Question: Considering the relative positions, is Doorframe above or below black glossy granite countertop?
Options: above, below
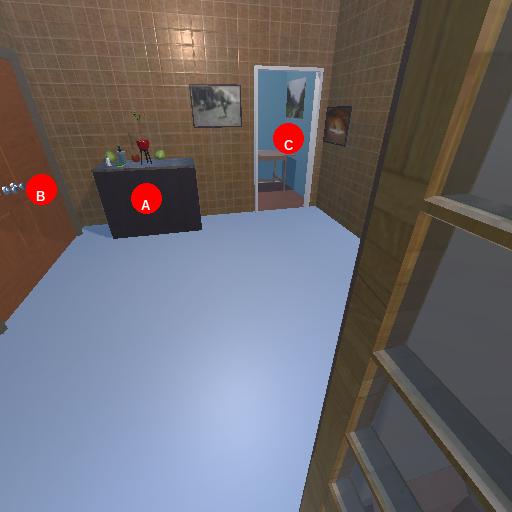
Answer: above